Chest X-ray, PA view. Patient: 24 years old, sex M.
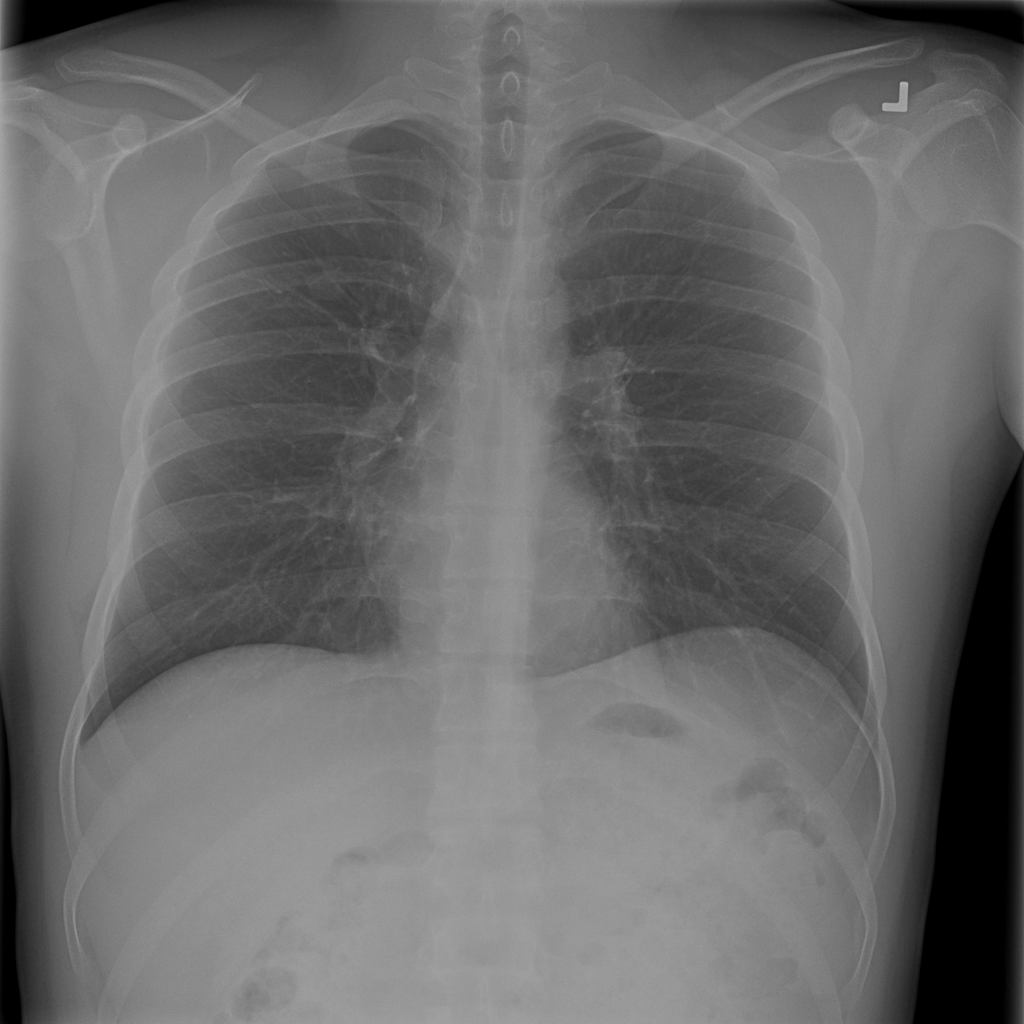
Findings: No Finding